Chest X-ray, PA view. Patient: 62 years old, sex F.
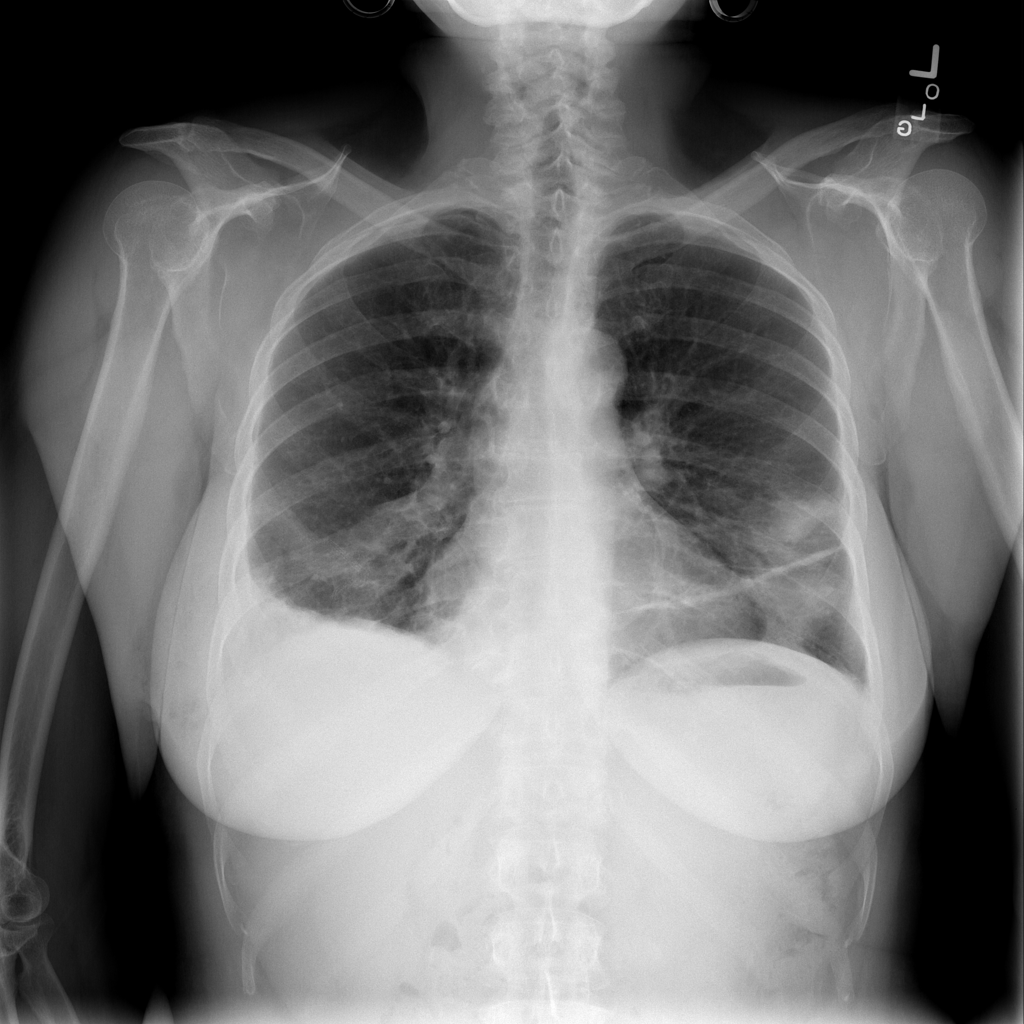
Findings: Effusion, Emphysema, Mass